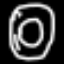
Label: donut